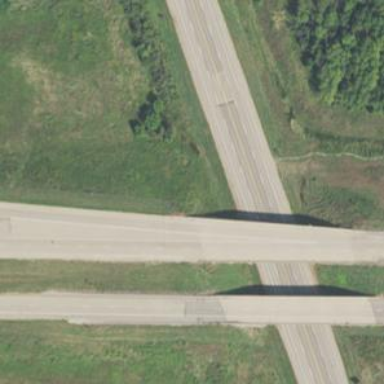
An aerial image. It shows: Bridge over motorway.